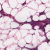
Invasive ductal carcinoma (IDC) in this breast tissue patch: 1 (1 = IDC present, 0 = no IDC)